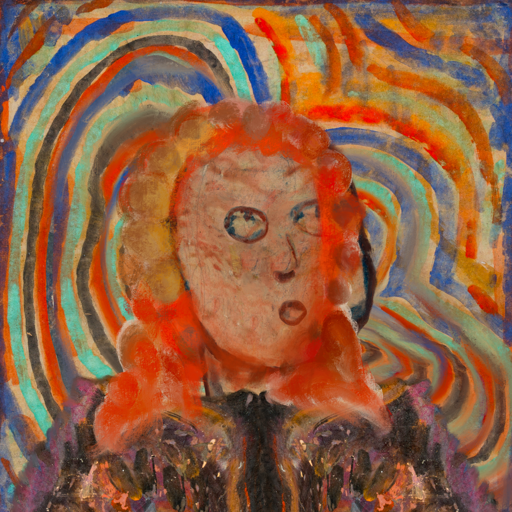
Background: Sisters, Head And Neck Side: Orphan, Face Side: Orphan, Bust: Gypsy_Queen, Hair Side: Rupkatha, Head Accessory: Blank, Second Necklace: Blank, Necklace: Blank, Baby: Blank